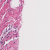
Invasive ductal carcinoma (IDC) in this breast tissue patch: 0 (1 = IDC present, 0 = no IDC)